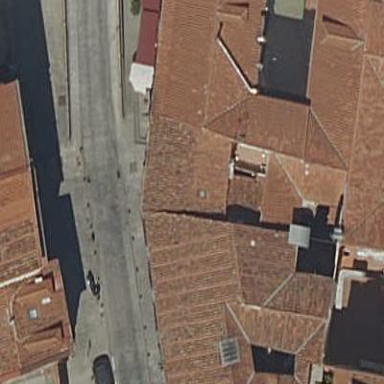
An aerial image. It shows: Brown building with brown roof.